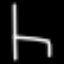
Label: chair